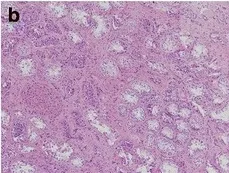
Histopathology. B; Left gonad excision biopsy, H&E stain, demonstrating seminiferous tubules lined by Sertoli cells without spermatogenesis. There is intervening fibrosis with occasional, unusually large clusters of Leydig cells.
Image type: pathology (h&e)